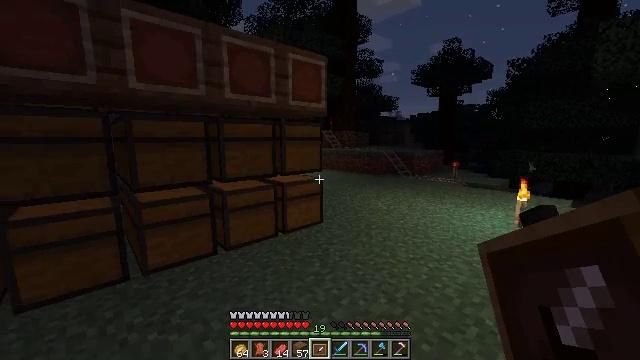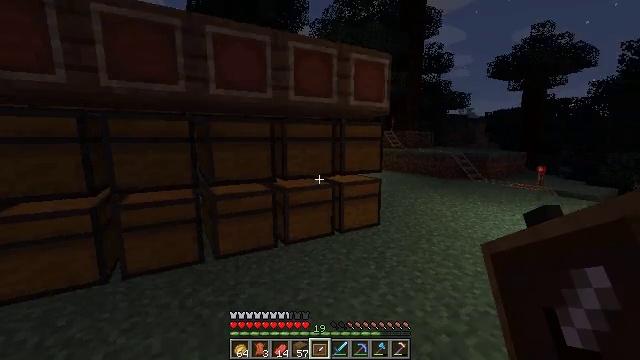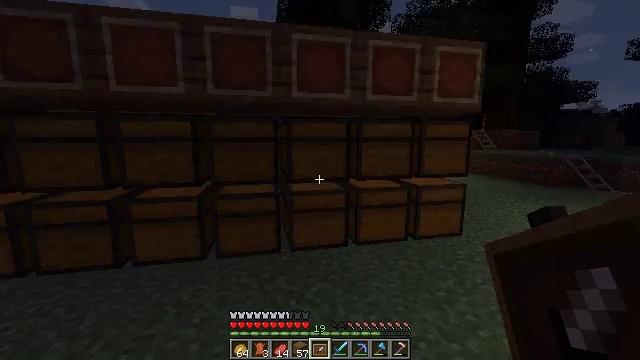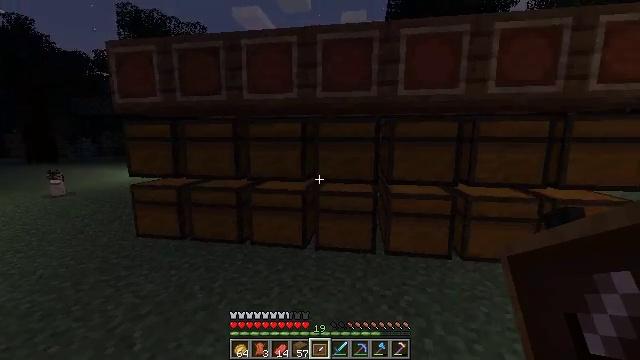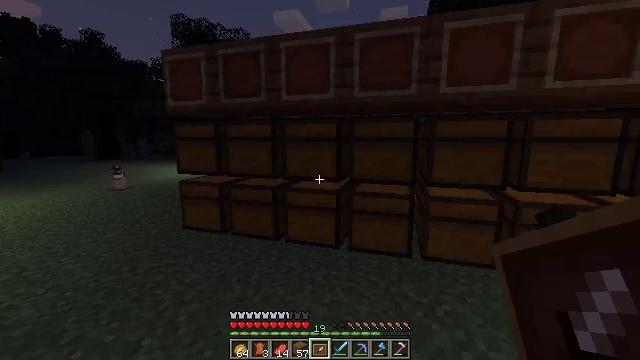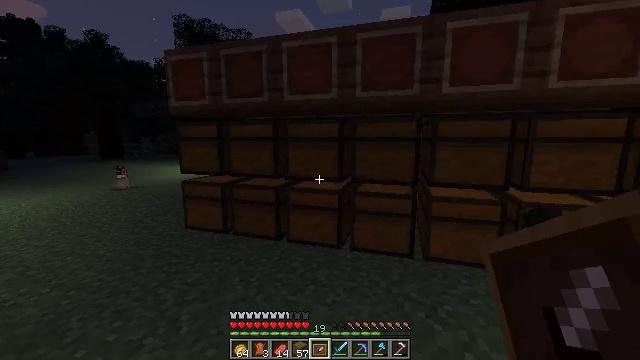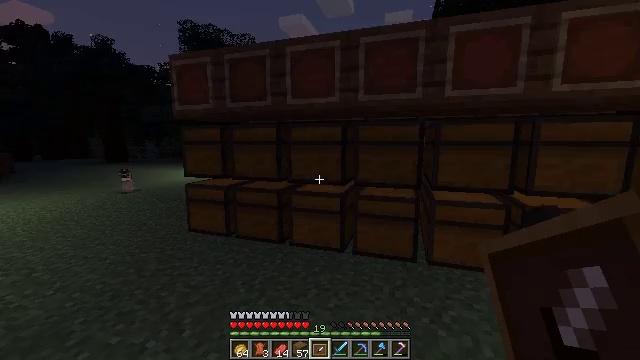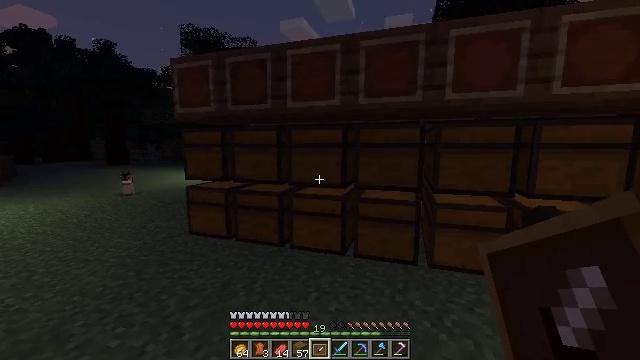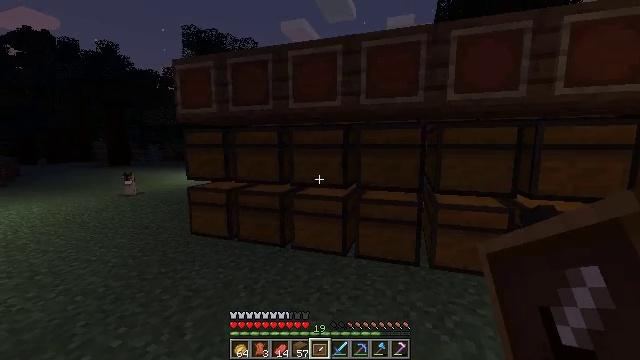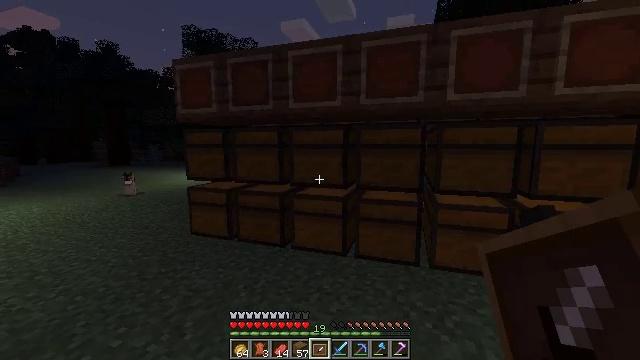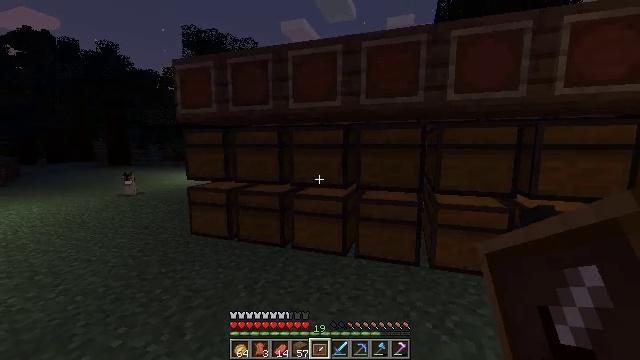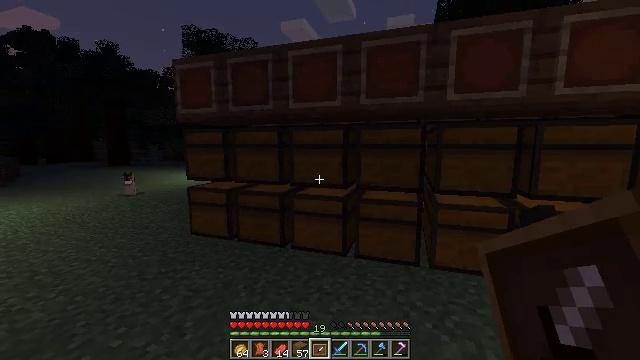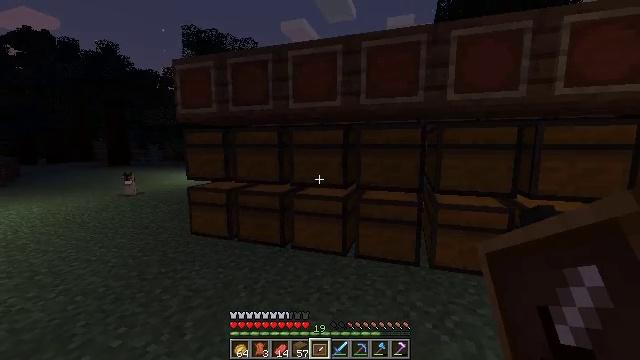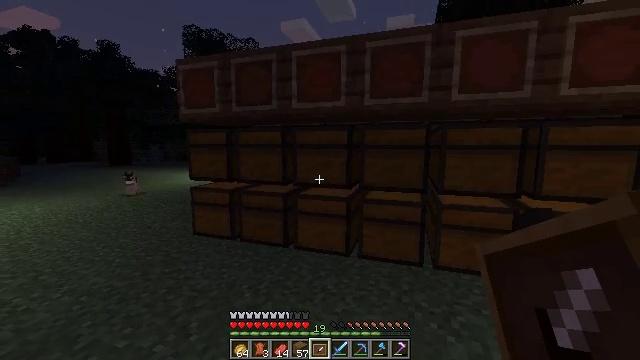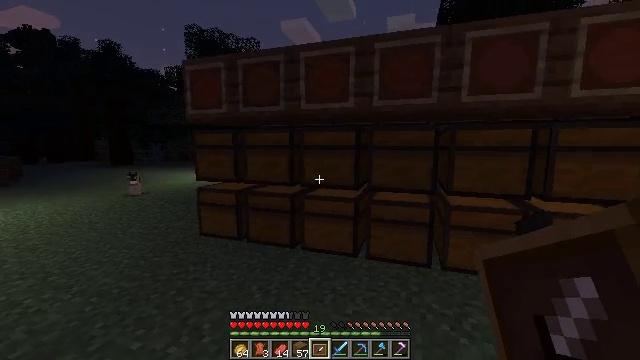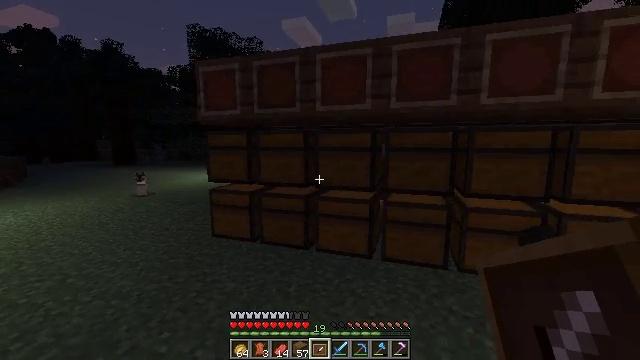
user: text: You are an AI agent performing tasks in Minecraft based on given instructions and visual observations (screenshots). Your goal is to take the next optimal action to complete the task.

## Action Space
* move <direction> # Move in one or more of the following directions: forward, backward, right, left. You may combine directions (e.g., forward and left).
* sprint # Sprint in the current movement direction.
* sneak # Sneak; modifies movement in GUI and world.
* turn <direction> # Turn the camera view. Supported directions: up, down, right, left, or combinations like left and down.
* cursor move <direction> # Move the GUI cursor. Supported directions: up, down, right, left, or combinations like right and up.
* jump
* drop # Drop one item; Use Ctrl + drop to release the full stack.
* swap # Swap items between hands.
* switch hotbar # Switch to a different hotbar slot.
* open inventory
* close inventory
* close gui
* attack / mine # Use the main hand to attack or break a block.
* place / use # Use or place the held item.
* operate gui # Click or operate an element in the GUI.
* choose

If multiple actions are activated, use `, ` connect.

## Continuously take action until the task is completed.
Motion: motion action
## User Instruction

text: Mine the fully grown carrots.
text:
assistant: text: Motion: turn left
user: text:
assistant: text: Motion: turn left
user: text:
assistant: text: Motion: turn left
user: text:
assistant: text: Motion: turn left
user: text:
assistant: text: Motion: no_op
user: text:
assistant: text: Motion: no_op
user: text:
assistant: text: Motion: no_op
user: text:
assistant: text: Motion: no_op
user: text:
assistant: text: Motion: no_op
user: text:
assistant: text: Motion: no_op
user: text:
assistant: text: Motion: no_op
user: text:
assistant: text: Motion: no_op
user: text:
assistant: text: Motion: move left
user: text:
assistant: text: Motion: move left
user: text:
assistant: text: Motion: move left
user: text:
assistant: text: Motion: move left
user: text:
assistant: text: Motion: move left
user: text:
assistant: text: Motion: no_op
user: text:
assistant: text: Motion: no_op
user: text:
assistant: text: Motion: no_op
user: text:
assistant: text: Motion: no_op
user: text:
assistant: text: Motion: no_op
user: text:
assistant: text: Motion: no_op
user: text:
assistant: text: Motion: no_op
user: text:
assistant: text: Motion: move forward and move left, turn left
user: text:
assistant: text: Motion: move forward and move left, turn left
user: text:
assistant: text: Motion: move forward and move left, turn left
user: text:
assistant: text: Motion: move forward and move left, turn left
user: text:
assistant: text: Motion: move forward, turn left
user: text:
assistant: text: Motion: move forward, turn left